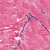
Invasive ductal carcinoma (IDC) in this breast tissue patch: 0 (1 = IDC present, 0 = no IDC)